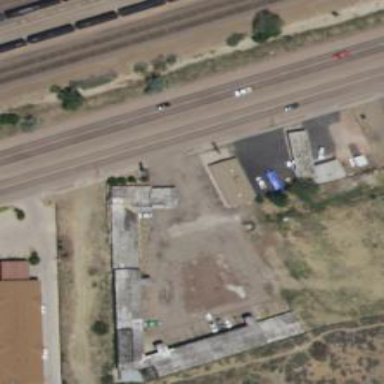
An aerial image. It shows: Motel.